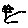
Label: flower